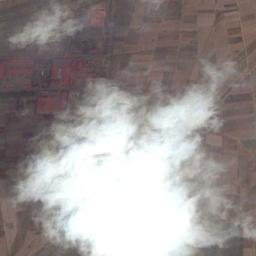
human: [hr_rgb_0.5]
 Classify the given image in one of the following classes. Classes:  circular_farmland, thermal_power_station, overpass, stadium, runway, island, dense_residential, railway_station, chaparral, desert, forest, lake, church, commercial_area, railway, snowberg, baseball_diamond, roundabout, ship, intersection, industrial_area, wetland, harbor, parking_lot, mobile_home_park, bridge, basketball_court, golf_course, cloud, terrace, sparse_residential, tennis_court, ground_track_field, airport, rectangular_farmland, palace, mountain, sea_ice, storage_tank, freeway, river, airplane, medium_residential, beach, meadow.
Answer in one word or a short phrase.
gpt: cloud